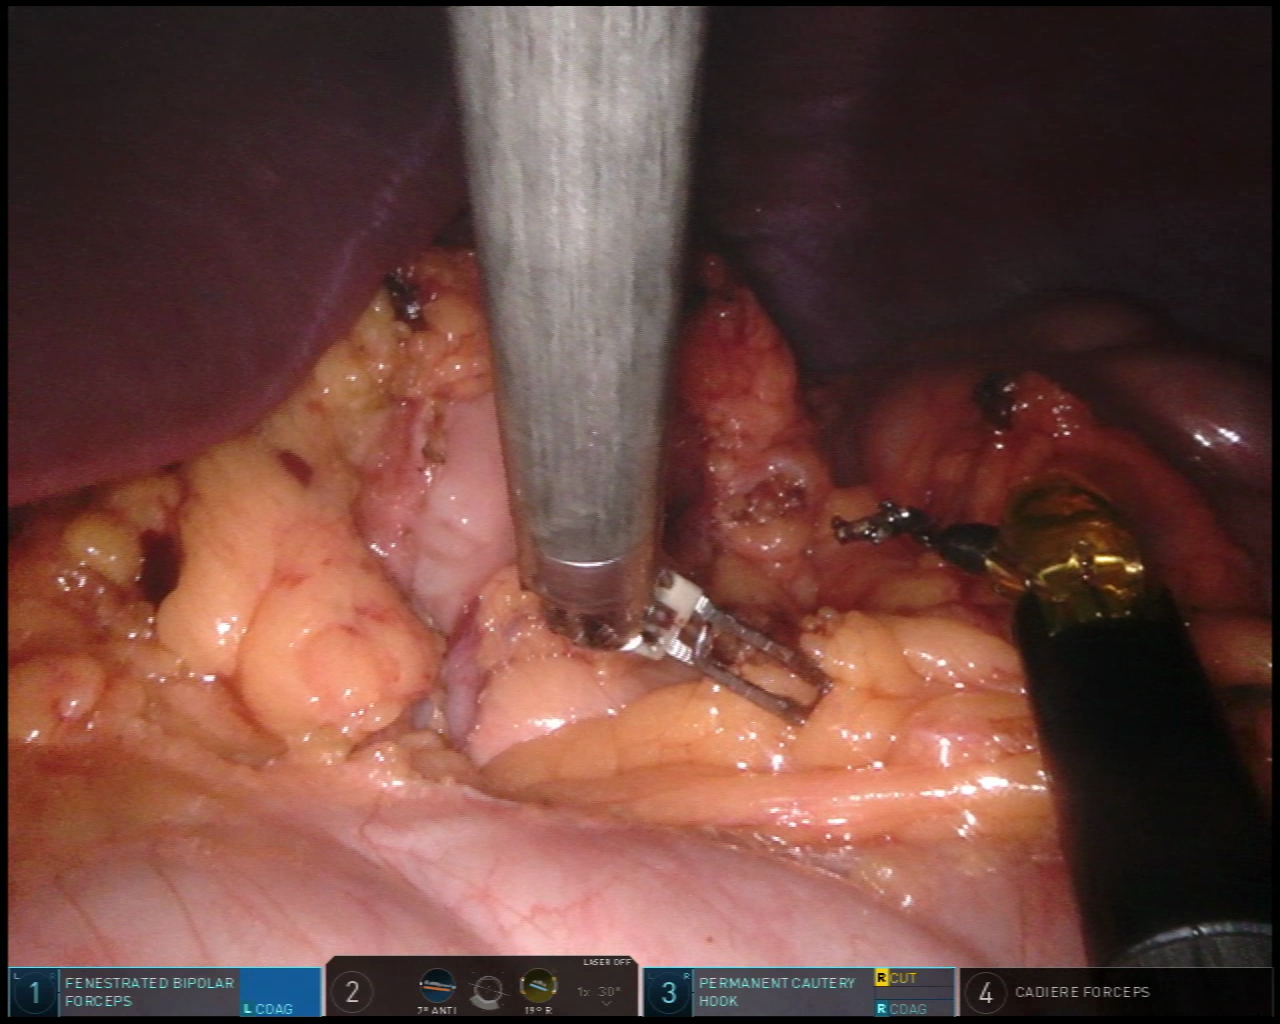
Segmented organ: liver
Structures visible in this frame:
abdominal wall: yes
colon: yes
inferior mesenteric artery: no
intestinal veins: no
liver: yes
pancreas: no
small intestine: no
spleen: no
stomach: yes
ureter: no
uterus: no
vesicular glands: no